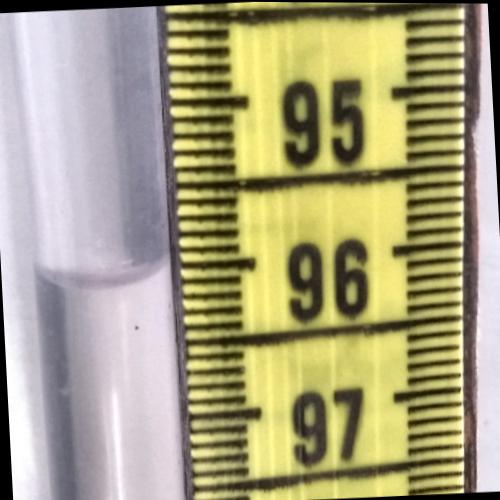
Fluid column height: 96.1 cm